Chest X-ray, AP view. Patient: 51 years old, sex M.
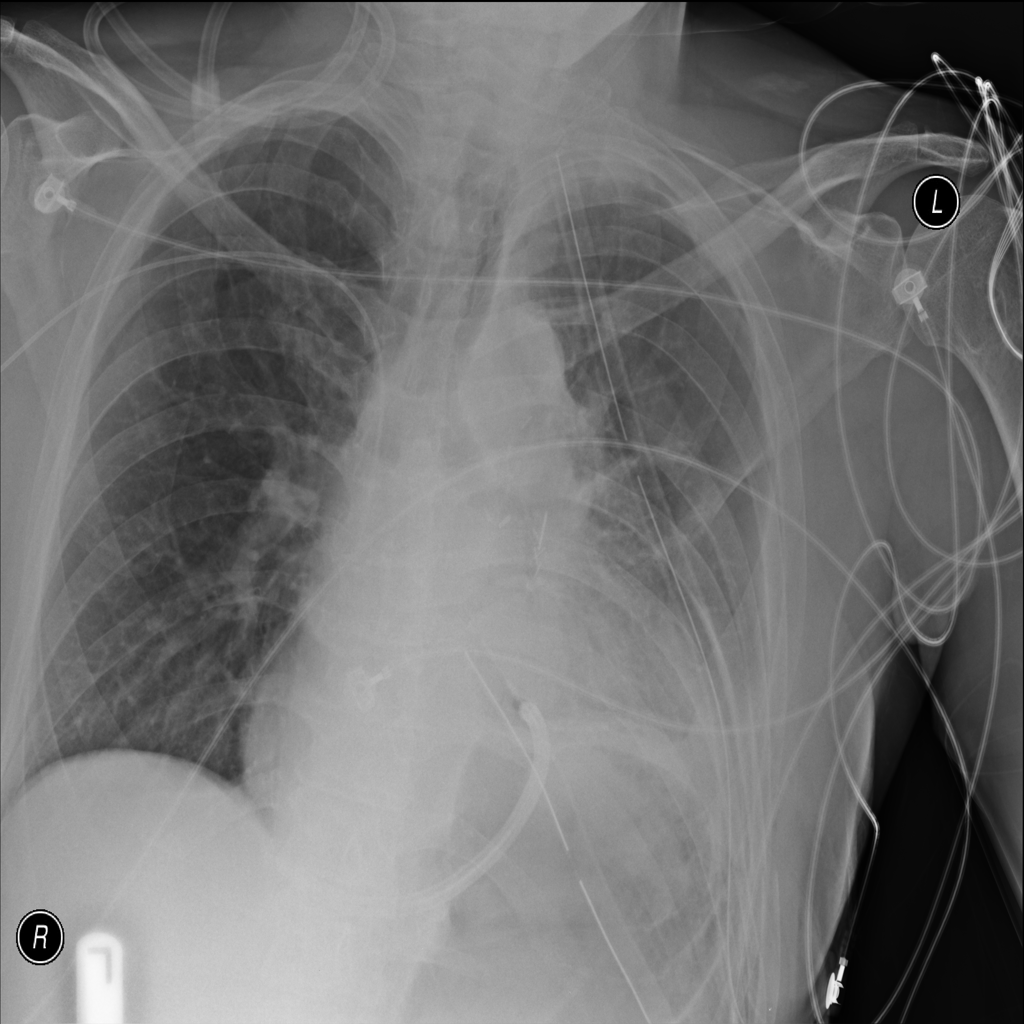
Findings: No Finding